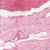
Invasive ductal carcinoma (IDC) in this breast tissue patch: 0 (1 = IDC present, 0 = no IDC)